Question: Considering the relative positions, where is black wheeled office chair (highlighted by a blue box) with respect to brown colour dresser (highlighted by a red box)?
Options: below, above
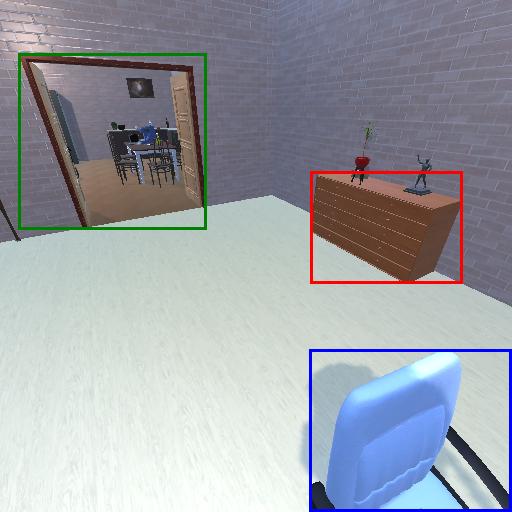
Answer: below